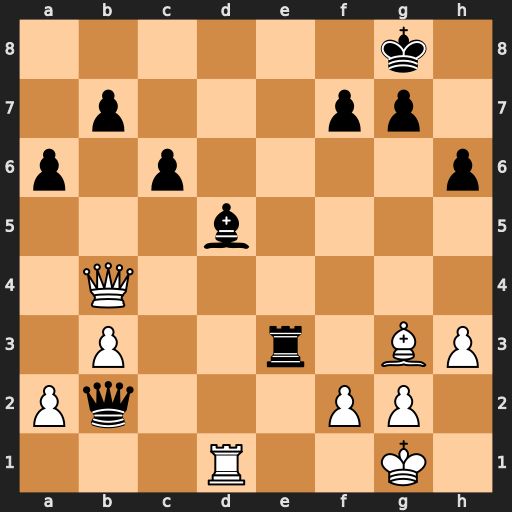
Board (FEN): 6k1/1p3pp1/p1p4p/3b4/1Q6/1P2r1BP/Pq3PP1/3R2K1
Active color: w
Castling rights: -
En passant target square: -
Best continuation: Rxd5 Qb1+ Kh2 Re1 Rd8+